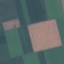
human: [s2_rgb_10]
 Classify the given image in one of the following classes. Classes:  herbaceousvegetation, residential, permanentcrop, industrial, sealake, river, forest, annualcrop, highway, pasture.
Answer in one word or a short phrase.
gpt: AnnualCrop